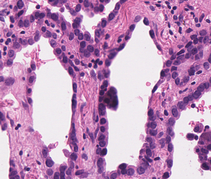
Tumor epithelial tissue: yes
Tumor-associated stroma tissue: yes
Normal tissue: no